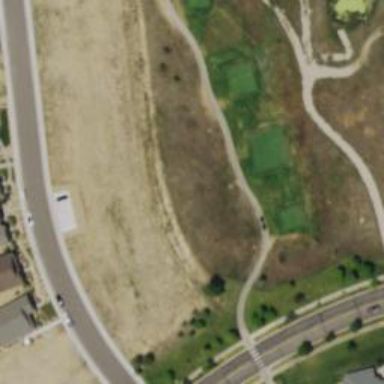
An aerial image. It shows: Path designated for golf carts.